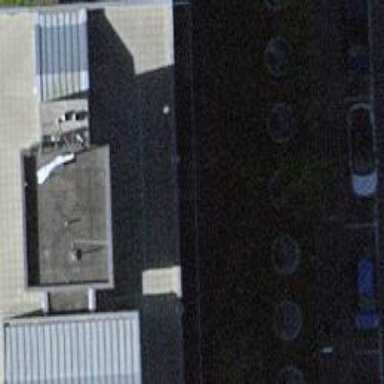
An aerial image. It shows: Police building.